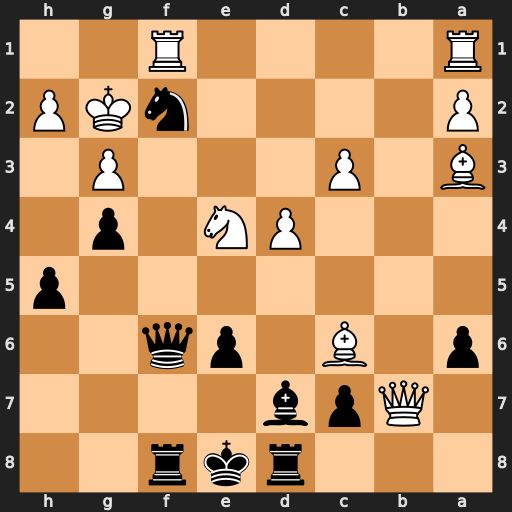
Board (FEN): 3rkr2/1Qpb4/p1B1pq2/7p/3PN1p1/B1P3P1/P4nKP/R4R2
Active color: b
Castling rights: -
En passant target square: -
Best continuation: Qf3+ Kg1 Nh3#